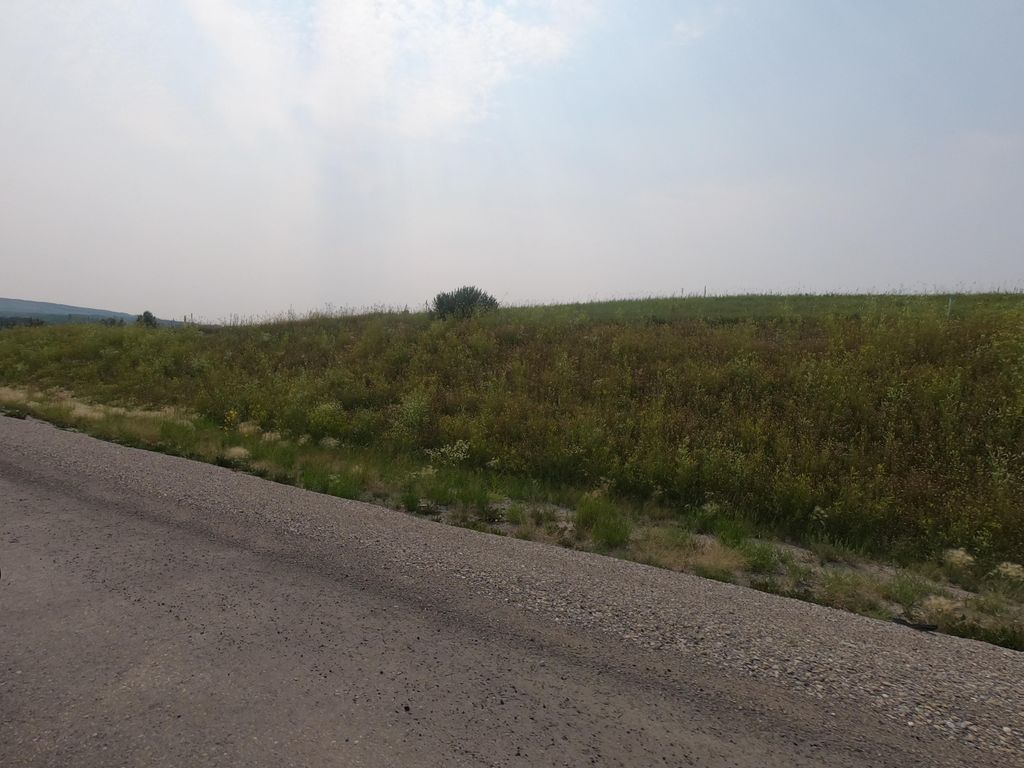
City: calgary